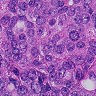
Metastatic tissue present: yes